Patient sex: M
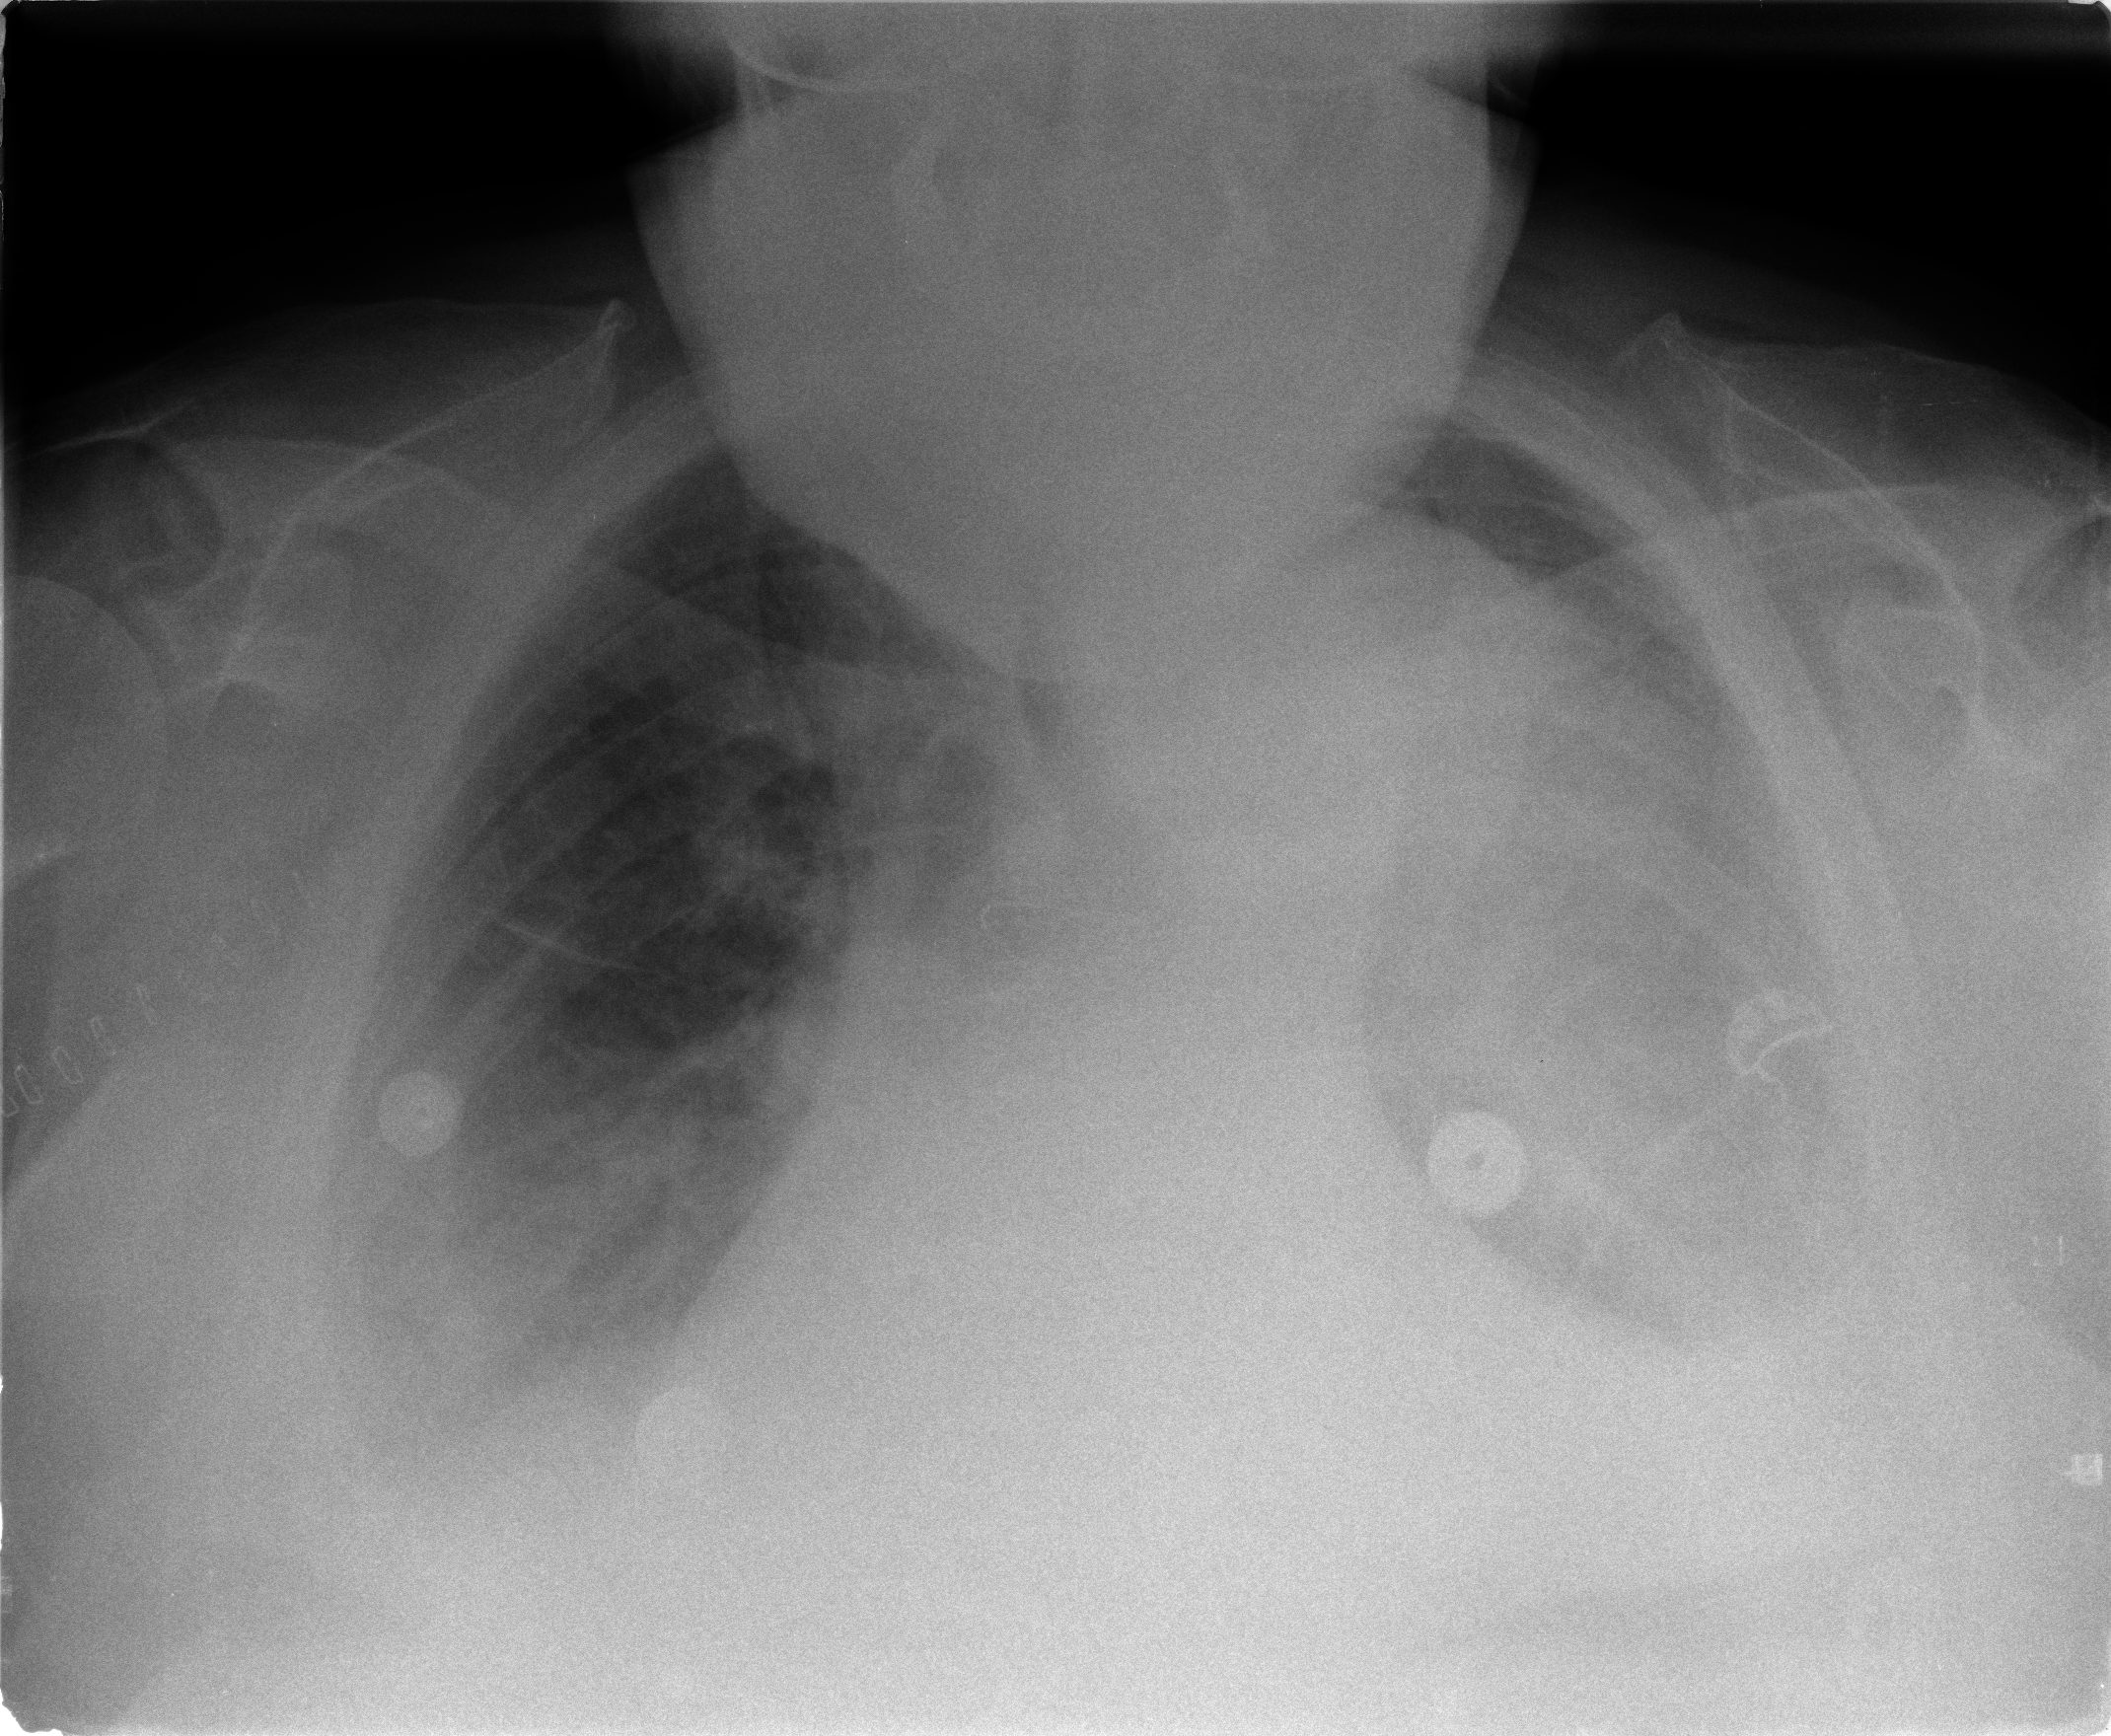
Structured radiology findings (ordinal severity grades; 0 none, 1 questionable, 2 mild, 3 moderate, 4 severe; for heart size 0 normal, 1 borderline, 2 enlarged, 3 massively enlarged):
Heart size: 2
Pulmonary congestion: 2
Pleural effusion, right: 2
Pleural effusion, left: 2
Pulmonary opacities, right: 1
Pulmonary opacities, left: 0
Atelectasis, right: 2
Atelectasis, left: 2